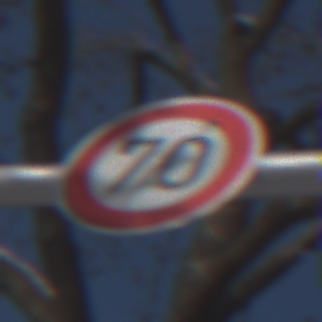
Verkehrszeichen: Geschwindigkeit70
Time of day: MorningAfternoon
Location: Outdoor (Special)
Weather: Clear
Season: Winter
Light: Natural